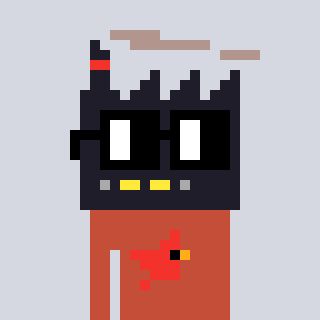
a pixel art character with square black glasses, a factory-shaped head and a rust-colored body on a cool background